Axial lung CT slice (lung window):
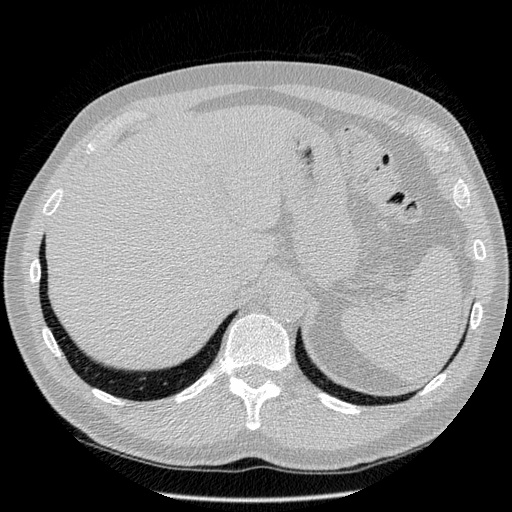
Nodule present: no